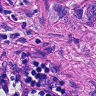
Metastatic tissue present: yes